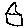
Label: house